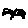
Label: bird